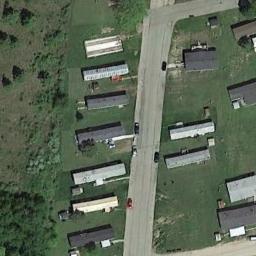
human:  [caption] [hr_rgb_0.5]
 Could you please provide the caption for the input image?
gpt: The mobile home park is on the grass next to the road .

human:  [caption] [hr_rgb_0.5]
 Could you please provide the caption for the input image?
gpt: Many buildings of different shapes and sizes are in mobile home parks .

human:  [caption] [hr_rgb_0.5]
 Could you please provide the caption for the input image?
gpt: There are three rows of mobile homes .

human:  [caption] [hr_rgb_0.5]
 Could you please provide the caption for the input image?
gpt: The mobile home park has some mobile homes on the grass and a road goes through the mobile home park .

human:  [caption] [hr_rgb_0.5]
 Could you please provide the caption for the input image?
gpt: There are some buildings on green lawns on the mobile home park .